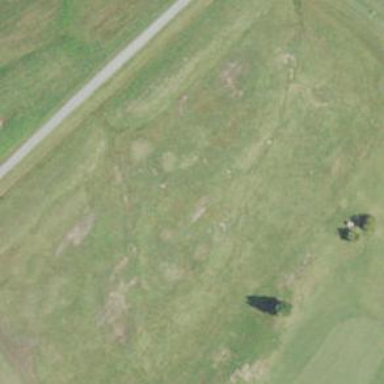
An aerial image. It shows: Driving range for golf with grass surface.